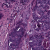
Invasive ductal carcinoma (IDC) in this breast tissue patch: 1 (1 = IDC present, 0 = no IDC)